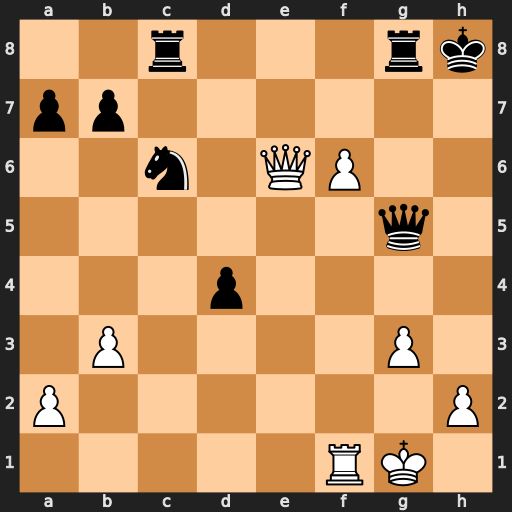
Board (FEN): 2r3rk/pp6/2n1QP2/6q1/3p4/1P4P1/P6P/5RK1
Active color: w
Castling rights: -
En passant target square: -
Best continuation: Qh3+ Qh6 Qxh6#